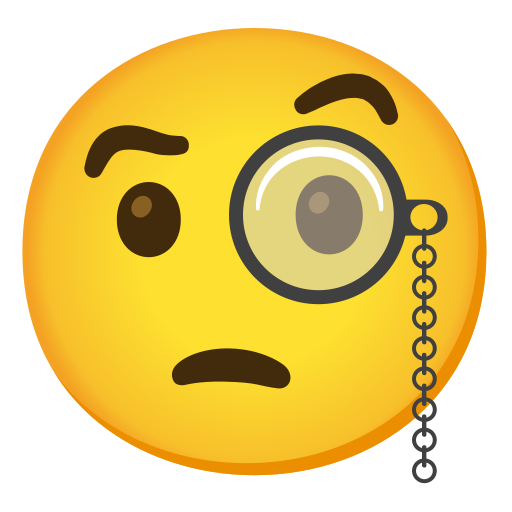
Emoji: 🧐